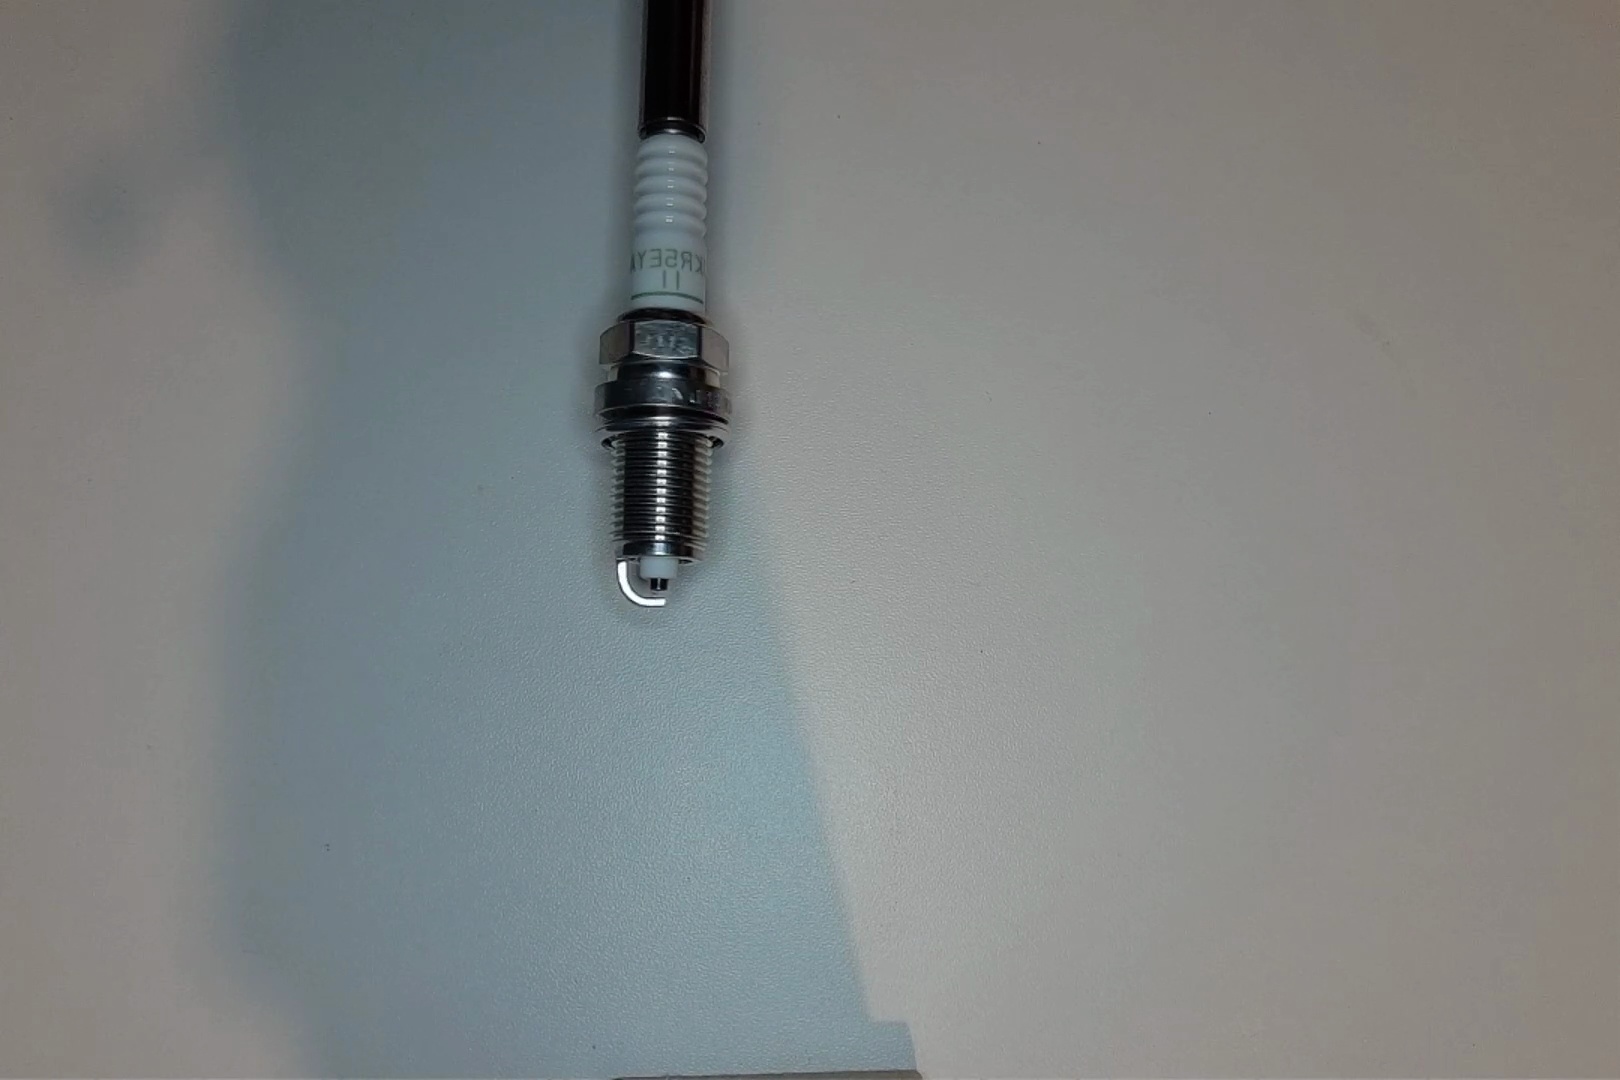
Label: no anomaly